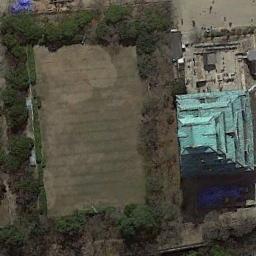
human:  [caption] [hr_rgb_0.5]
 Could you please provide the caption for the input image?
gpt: The palace is on the bare land next to some trees .

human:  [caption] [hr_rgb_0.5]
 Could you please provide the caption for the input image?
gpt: The palace is surrounded by bare land .

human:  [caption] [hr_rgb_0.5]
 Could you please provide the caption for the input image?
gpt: The green palace is next to a wasteland .

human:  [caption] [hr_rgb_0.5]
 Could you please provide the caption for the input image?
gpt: Many trees of different sizes are beside the palace .

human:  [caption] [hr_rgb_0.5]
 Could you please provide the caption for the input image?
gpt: There are some green trees beside the cyan palace .